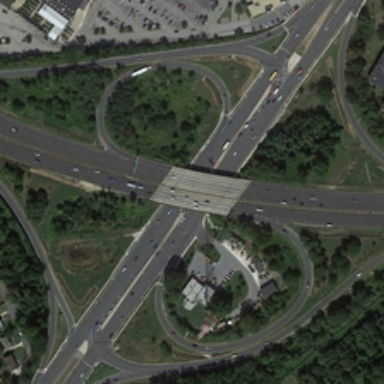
The ease of the road is surrounded by land and many houses .